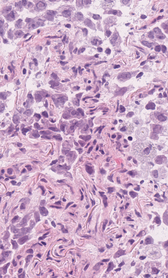
Tumor epithelial tissue: yes
Tumor-associated stroma tissue: yes
Normal tissue: no